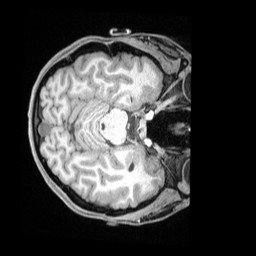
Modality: T1w
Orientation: axial
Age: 23
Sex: female
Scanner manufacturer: siemens
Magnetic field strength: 3 T
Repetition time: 1.68 s
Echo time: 0.00188 s